Aerial crown-view tile of a tropical tree (Barro Colorado Island, Panama), acquired 20250818:
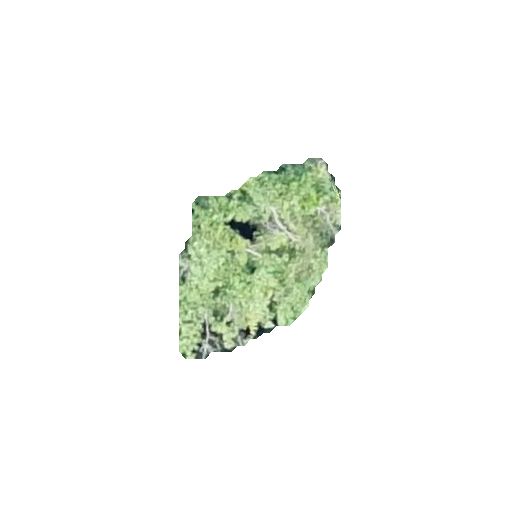
Species: Hieronyma alchorneoides
GBIF accepted scientific name: Hieronyma alchorneoides
Crown area: 32.522 m²